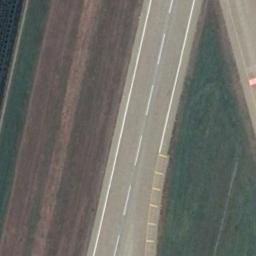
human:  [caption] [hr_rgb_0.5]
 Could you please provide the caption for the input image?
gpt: The runway goes through the lawn and some center line markings are on the runway .

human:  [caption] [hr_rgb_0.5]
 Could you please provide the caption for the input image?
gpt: The runway is on the grass next to the bare land .

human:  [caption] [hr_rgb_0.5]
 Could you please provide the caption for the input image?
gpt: The runway is surrounded by grass .

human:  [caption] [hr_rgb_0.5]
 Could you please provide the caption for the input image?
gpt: There is a green lawn next to the runway, With white dashes of varying thickness on the runway .

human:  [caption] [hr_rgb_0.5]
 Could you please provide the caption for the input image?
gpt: There are a green lawn and a brown lawn beside the runway .